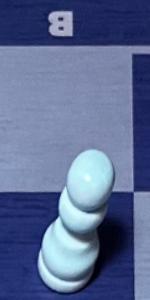
Label: Pawn_White